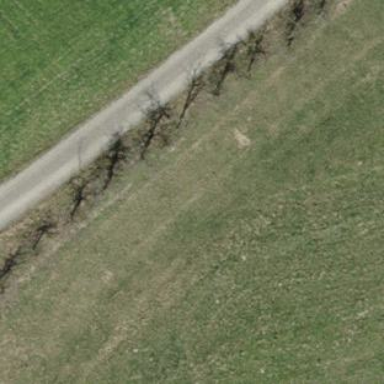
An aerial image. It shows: Orchard.